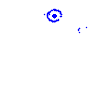
Particle: pion